Aerial crown-view tile of a tropical tree (Barro Colorado Island, Panama), acquired 20241112:
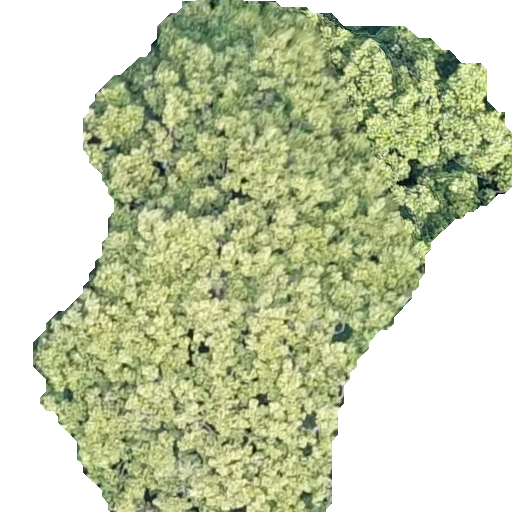
Species: Sterculia apetala
GBIF accepted scientific name: Sterculia apetala
Crown area: 262.57 m²